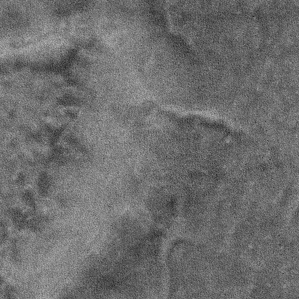
Label: frost